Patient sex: F
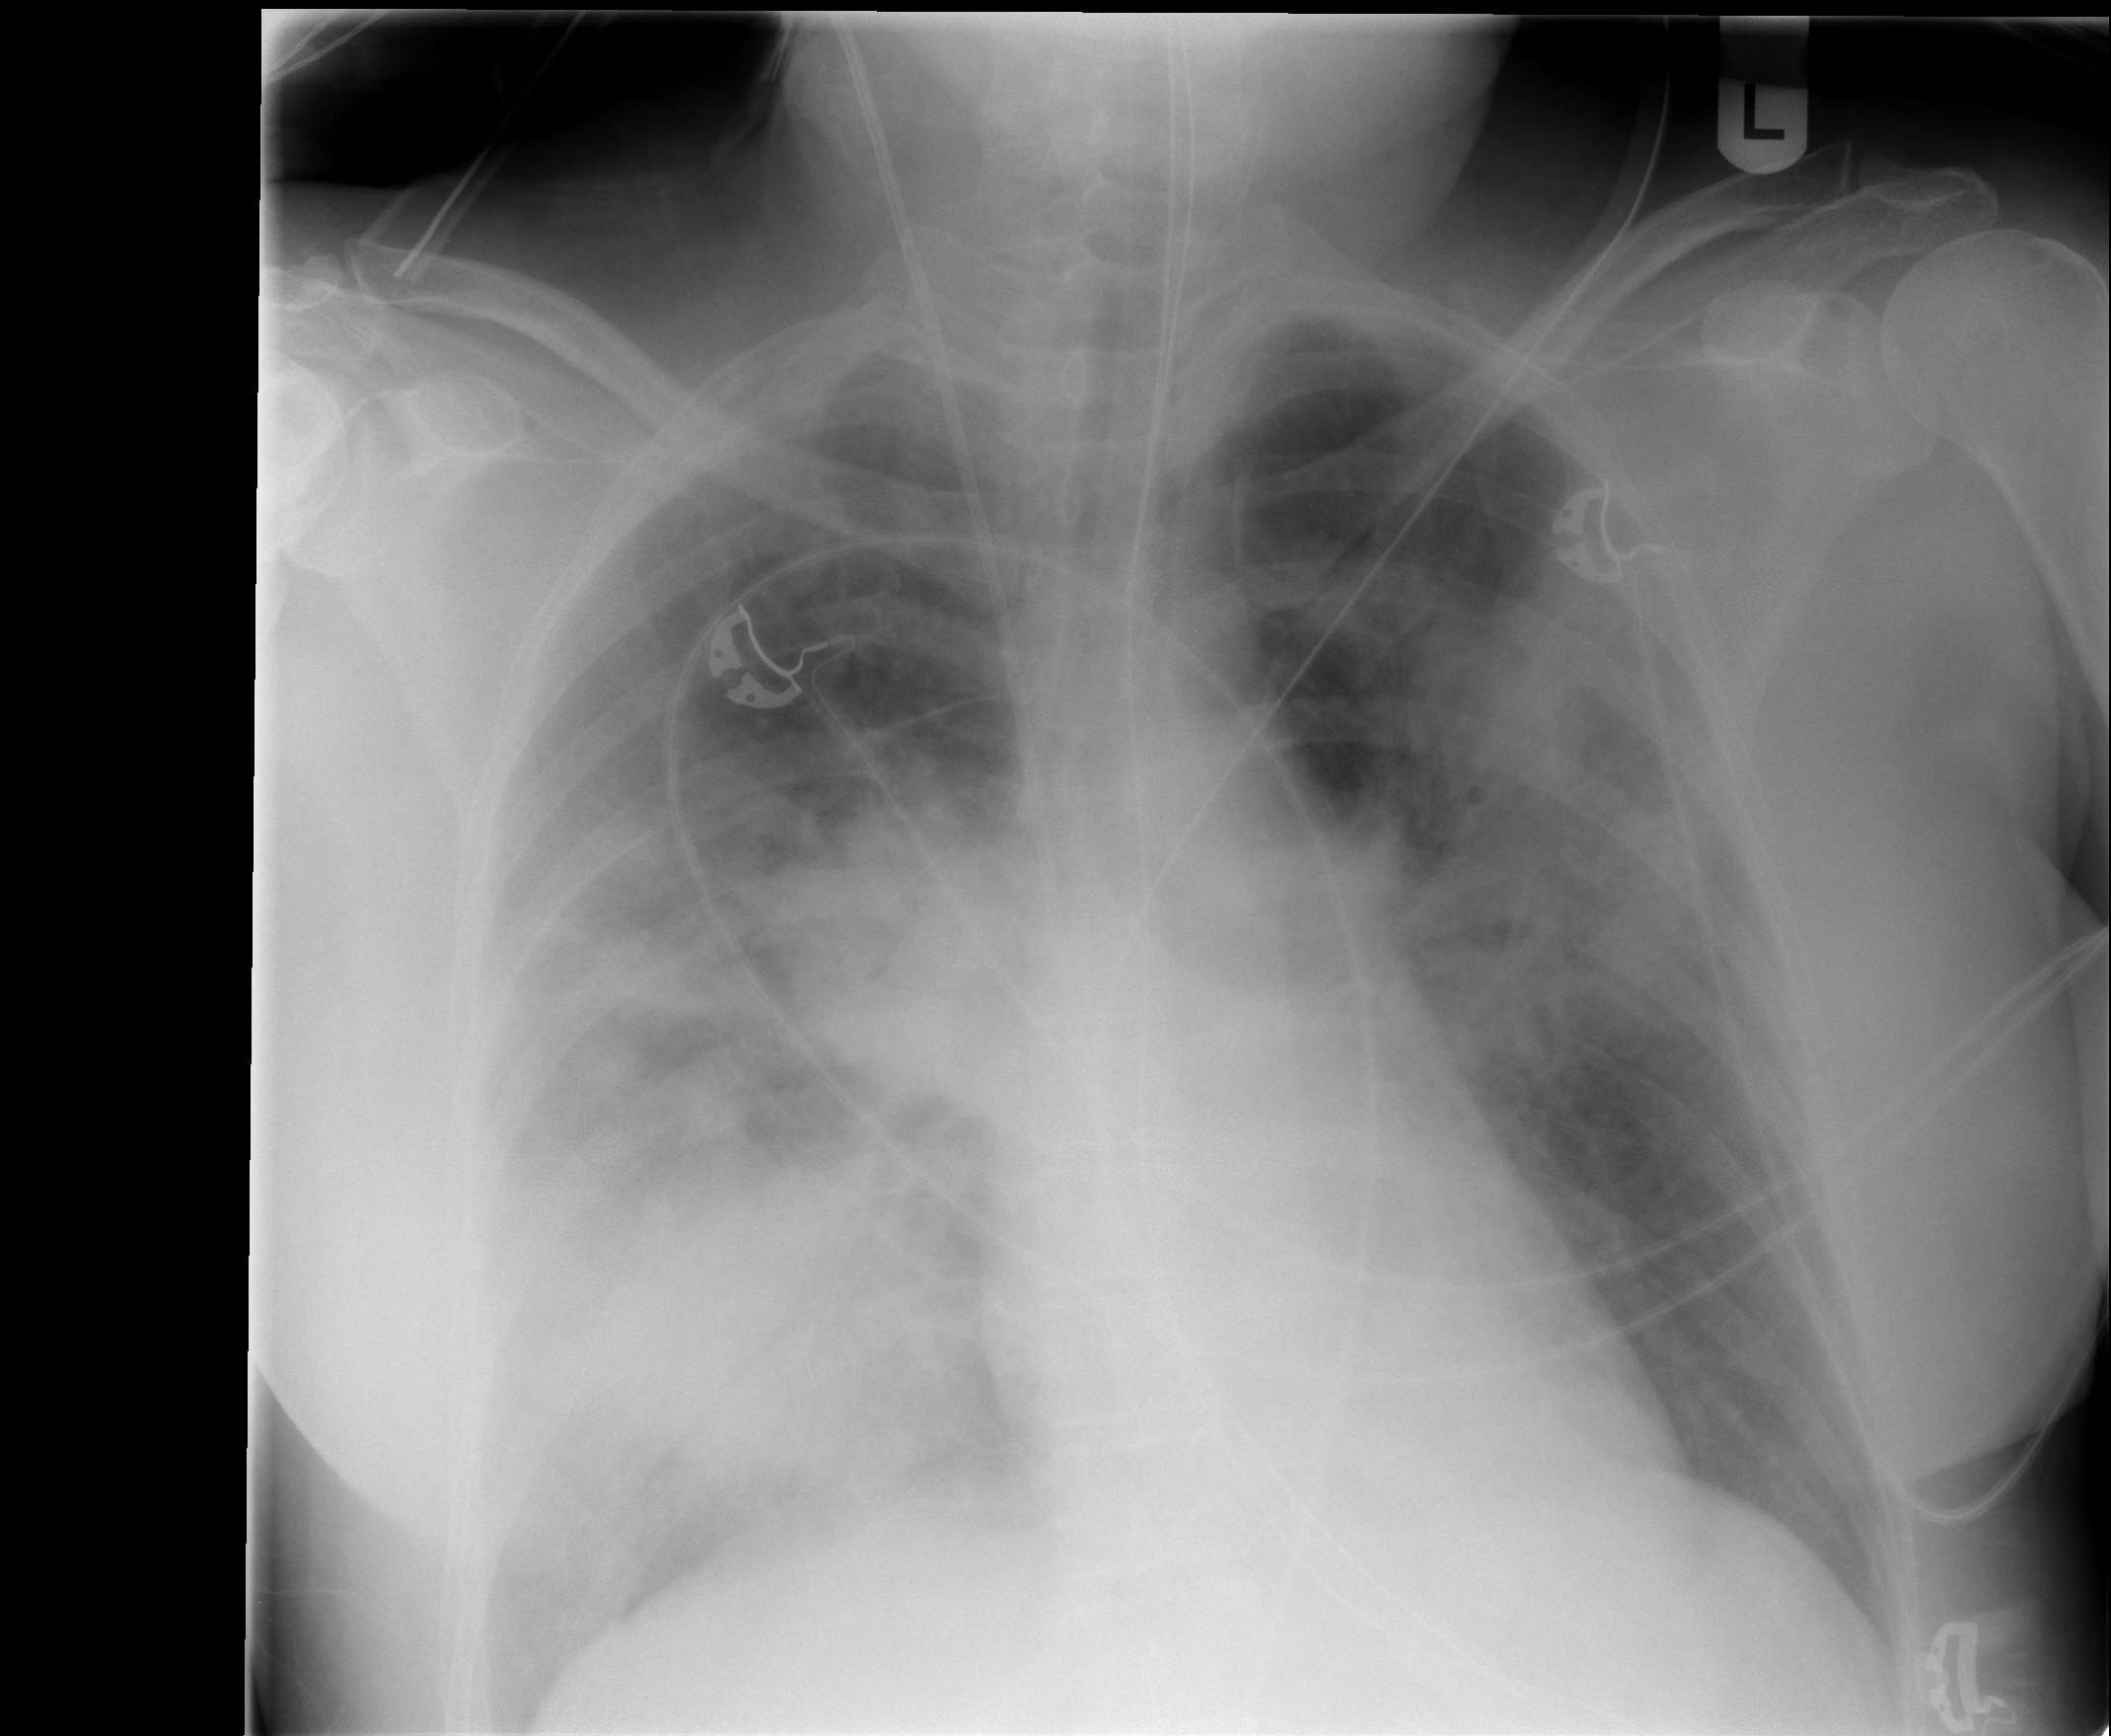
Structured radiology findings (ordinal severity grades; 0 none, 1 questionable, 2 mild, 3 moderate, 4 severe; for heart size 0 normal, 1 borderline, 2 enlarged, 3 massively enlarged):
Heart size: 0
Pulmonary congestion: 0
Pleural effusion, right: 2
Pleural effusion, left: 2
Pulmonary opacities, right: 3
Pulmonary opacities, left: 2
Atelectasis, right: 3
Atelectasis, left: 2